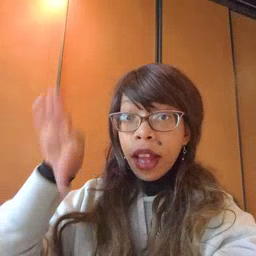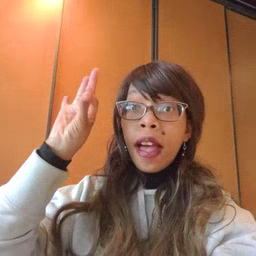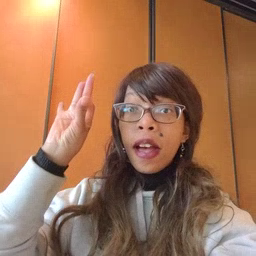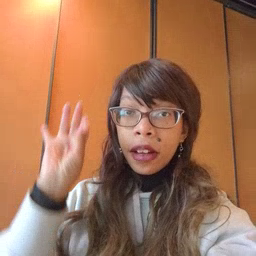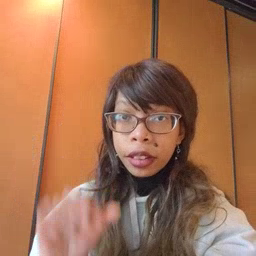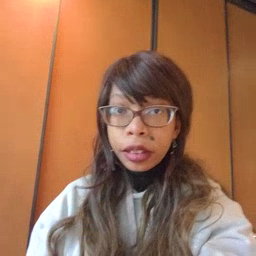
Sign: find